Question: So I put up a website rangaire.herokuapp.com, and it displays properly on every computer I have tested it on but one. The screen resolution is 1920 x 1080. It makes the div:after attribute infringe on the above text. I have cleared cache and history, just not sure what else to do. Any ideas?
Browser is Win7 IE11

this is the css.
'''
.mfg {
margin-top:19px;
height: 4px;
padding: 0;
border: none;
border-top: 6px solid #1D2148;
color: #1D2148;
text-align: center;
}
.mfg::after {
content: "MFG";
display: inline-block;
position: relative;
top: -0.7em;
font-size: 2.2em;
padding: 0 0.14em 0 .2em;
background: white;
color: #1D2148;
letter-spacing: 2px;
margin-right: .1em;
font-weight: 100;
}
'''
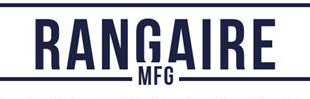
Answer: This is caused by the particular browser having a larger text size. Check View -> Text size to make sure.
The problem is that some measurements are done in 'em' while others are in 'px'. This will cause mismatches when the user's default font size is not exactly '16px'.
The div with class 'mfg' has
'''
margin-top: 19px;
'''
and its '::after' pseudo-element has
'''
top: -0.7em;
font-size: 2.2em;
'''
which means that with a root font size of 16px, the top of the text will at a relative position of 19 - 0.7 * 2.2 * 16 = about 6 pixels. But if you make the base font size 25% bigger, or 20px, the relative position becomes 19 - 0.7 * 2.2 * 20 = about 12 pixels, twice as large the distance.
Solution: Don't assume that '100%' means '16px'. Wherever you use 'em' for a length unit, make sure you know what the font size really is. (That is, set the font size of 'html' to a size in pixels.) Or, use 'em' for everything throughout the CSS, instead of 'px'.